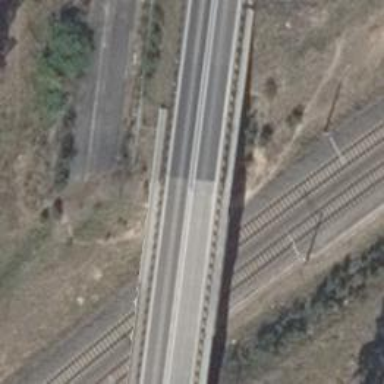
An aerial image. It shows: Bridge over motorway.